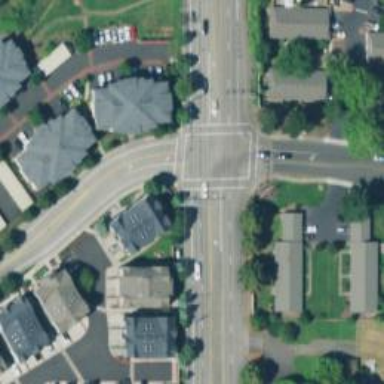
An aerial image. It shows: Crossing road.